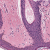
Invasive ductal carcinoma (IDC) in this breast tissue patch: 0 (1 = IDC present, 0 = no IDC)